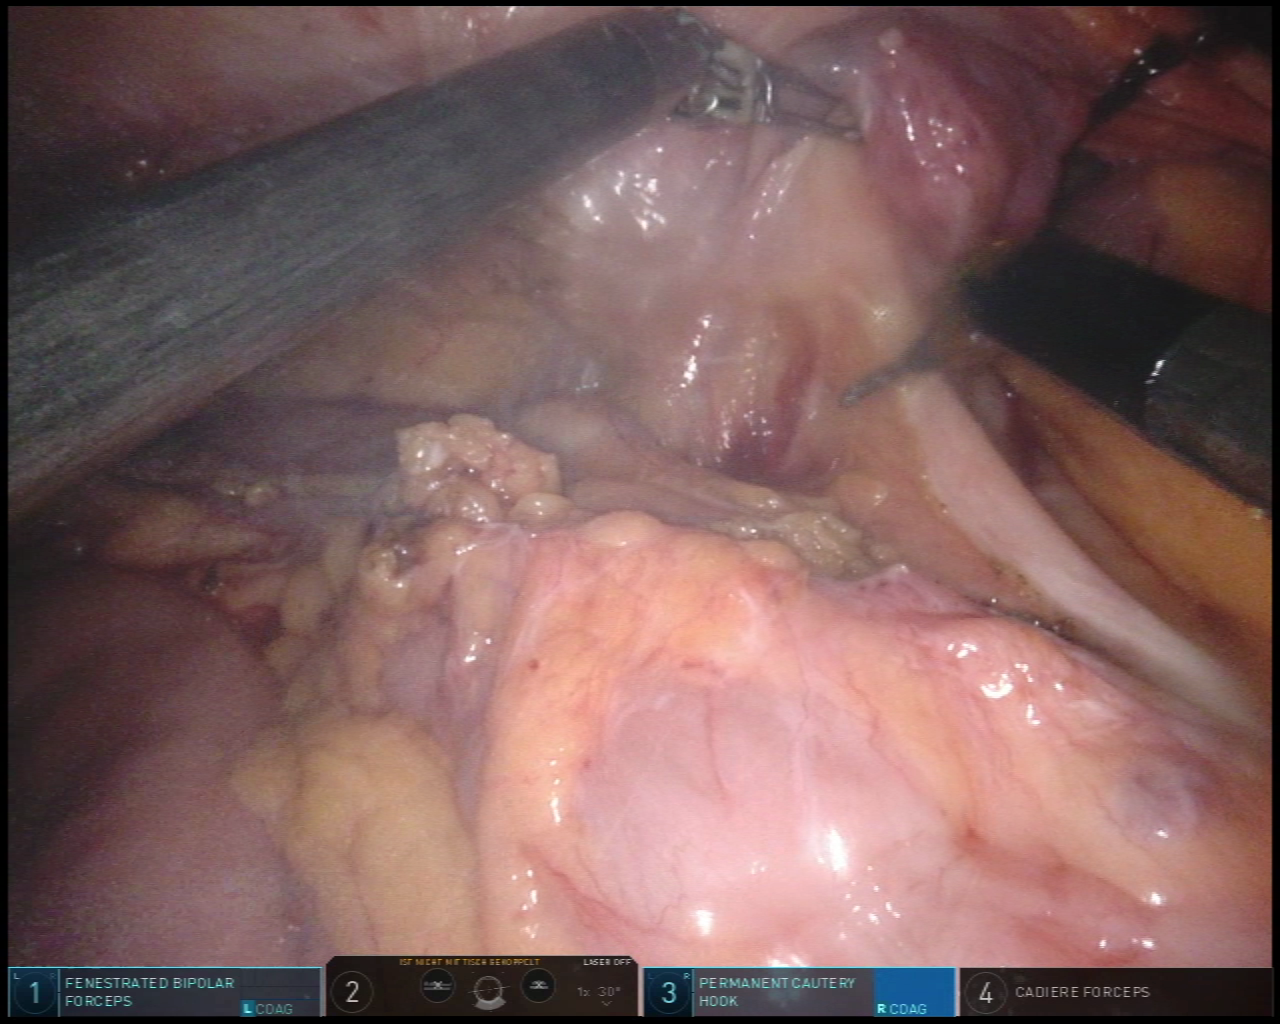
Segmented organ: colon
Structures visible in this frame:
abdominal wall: yes
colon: yes
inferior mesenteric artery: no
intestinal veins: no
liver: no
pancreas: no
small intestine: yes
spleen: no
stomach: no
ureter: no
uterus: no
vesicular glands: no